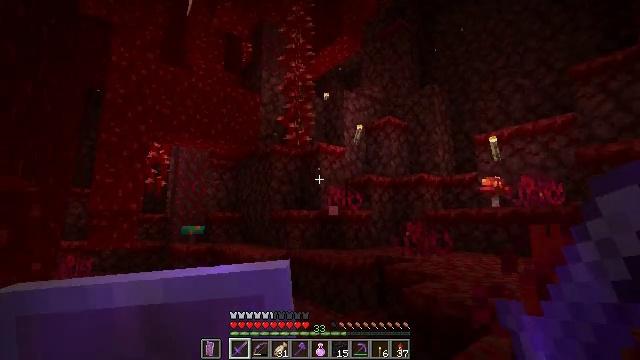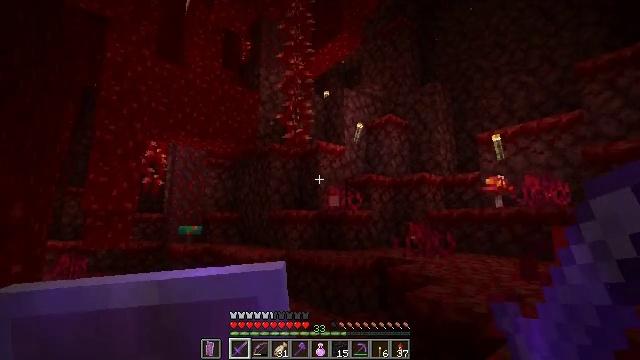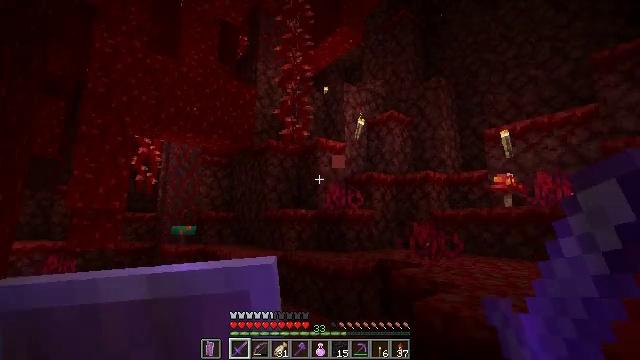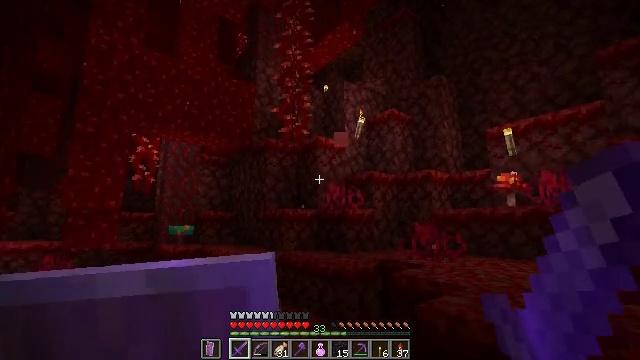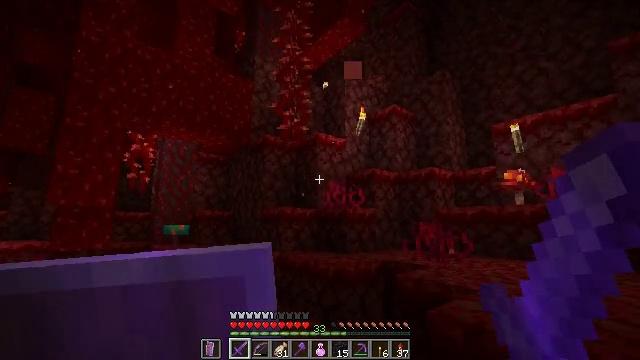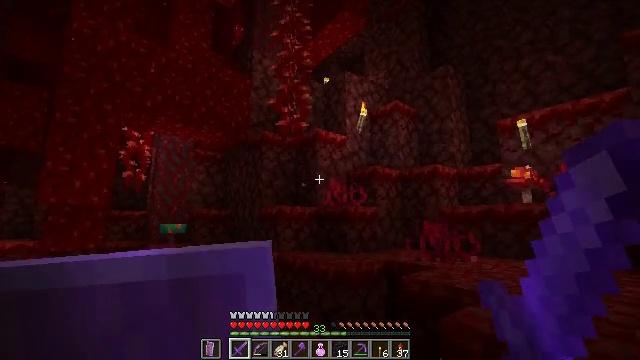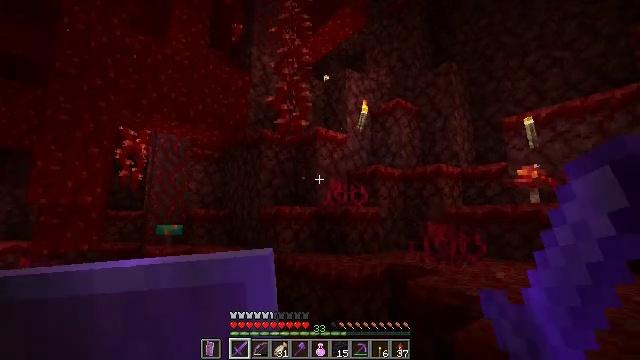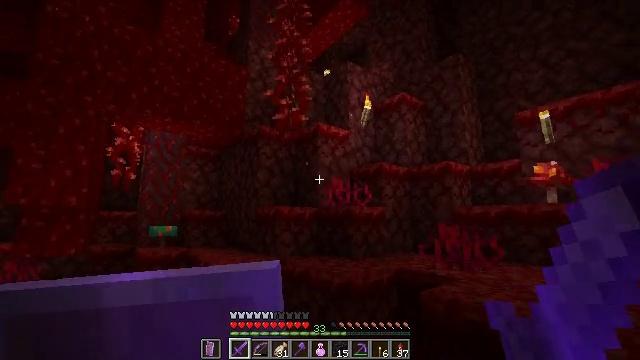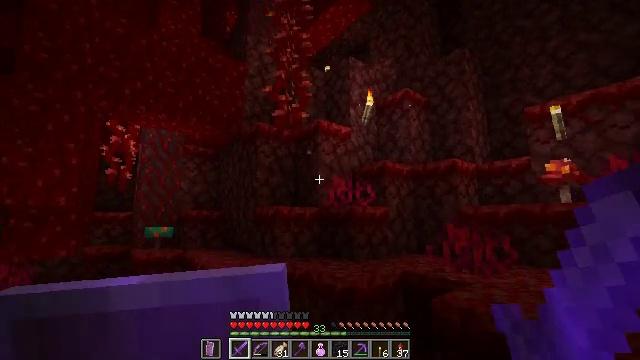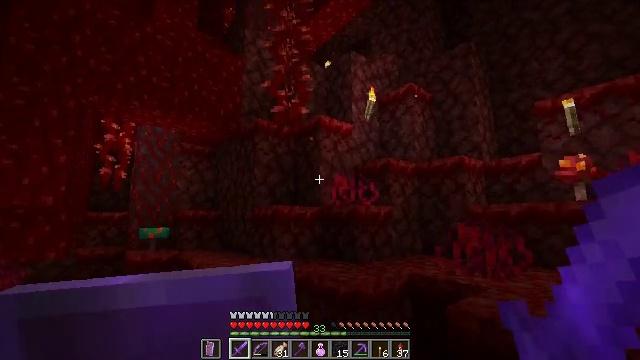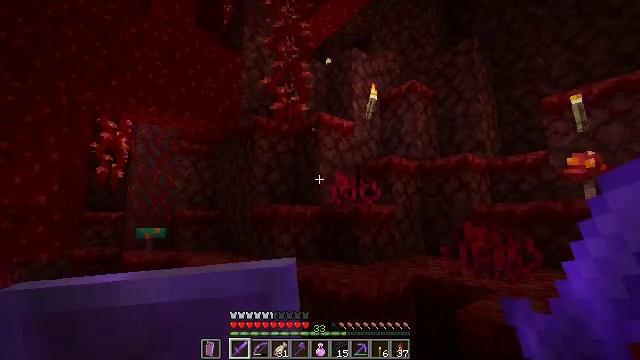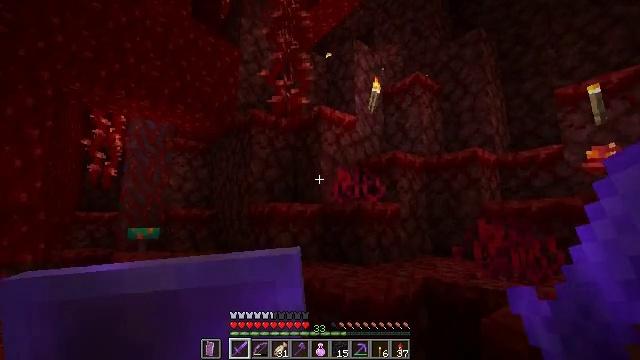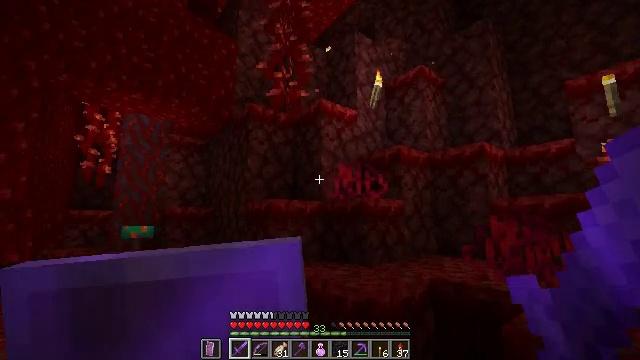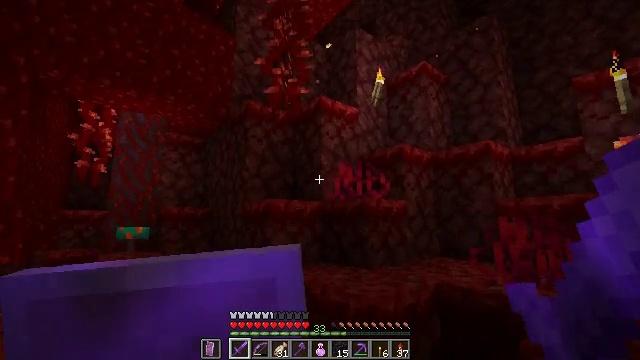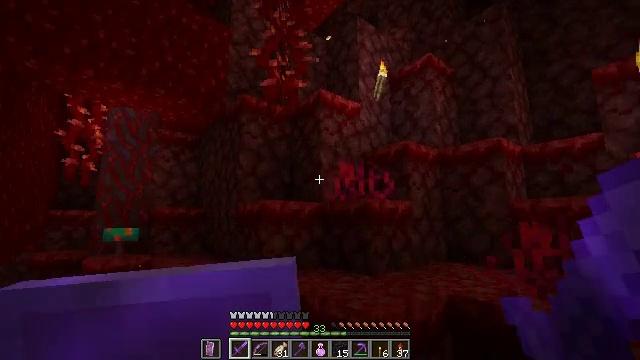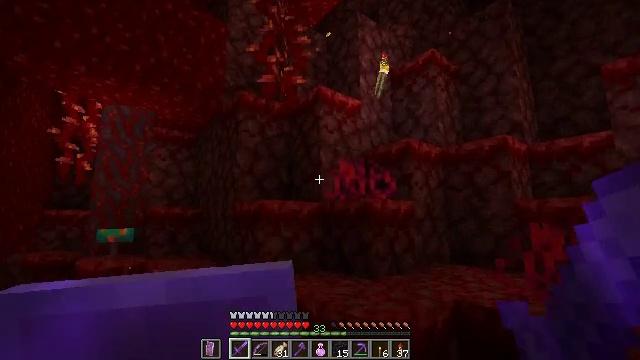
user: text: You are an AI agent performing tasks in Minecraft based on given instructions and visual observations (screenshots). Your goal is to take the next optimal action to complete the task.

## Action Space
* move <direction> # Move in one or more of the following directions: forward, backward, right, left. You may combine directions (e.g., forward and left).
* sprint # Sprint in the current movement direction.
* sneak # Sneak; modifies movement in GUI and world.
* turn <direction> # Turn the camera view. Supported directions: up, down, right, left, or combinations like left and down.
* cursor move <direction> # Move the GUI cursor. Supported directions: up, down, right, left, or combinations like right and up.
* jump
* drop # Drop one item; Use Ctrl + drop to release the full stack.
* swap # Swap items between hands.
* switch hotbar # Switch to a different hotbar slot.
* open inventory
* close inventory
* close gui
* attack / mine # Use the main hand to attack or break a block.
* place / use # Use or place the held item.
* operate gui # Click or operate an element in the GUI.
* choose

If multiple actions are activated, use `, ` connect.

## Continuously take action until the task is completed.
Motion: motion action
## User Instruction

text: Mine the warped fungus from the ground.
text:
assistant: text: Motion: move forward
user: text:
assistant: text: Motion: move forward
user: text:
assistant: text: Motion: move forward
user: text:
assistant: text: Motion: move forward
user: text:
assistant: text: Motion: move forward
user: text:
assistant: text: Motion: move forward
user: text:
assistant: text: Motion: move forward
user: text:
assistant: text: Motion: move forward
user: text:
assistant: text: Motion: move forward
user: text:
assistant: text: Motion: move forward
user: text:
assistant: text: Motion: move forward
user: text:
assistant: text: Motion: move forward
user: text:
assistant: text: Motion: move forward
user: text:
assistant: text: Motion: move forward
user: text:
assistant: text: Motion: move forward
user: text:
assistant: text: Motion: move forward, jump
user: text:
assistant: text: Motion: move forward, jump
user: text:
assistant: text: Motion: move forward, turn right and up, jump
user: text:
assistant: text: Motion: move forward, turn right and up, jump
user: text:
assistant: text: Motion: move forward
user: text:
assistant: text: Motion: move forward
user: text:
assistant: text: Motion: move forward
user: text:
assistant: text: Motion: move forward
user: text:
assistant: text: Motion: move forward
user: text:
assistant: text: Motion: no_op
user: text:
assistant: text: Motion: no_op
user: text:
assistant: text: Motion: no_op
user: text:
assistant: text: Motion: no_op
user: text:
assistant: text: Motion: no_op
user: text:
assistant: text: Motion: no_op